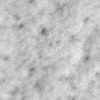
Label: no_change